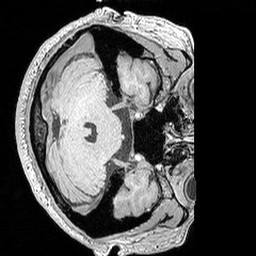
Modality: MP2RAGE
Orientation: axial
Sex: male
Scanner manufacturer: siemens
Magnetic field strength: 3 T
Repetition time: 5 s
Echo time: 0.00292 s